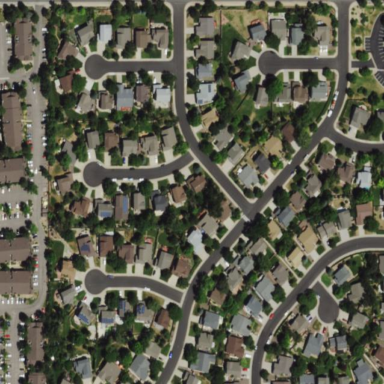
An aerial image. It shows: Single-family residential area.